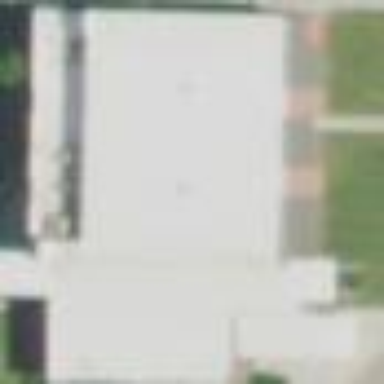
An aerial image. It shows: There is theatre building.